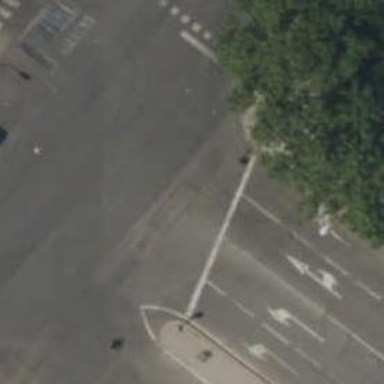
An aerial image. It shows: Road with traffic signals.